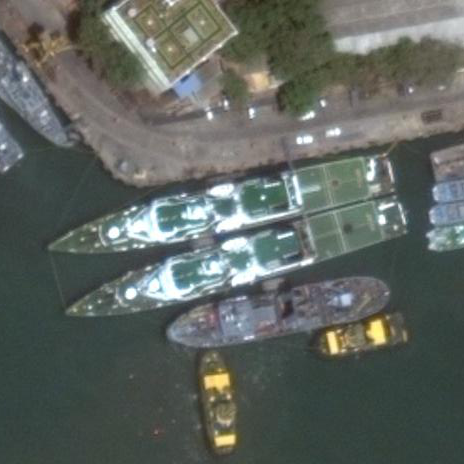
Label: combat